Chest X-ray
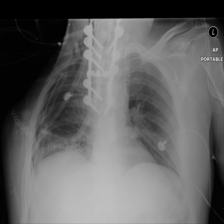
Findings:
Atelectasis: positive
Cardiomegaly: negative
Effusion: negative
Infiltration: negative
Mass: negative
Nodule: negative
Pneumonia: negative
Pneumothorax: negative
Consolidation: negative
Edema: negative
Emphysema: negative
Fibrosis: negative
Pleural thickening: negative
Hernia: negative